Field crop: maize
Growth stage: 2
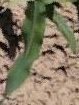
Species: maize